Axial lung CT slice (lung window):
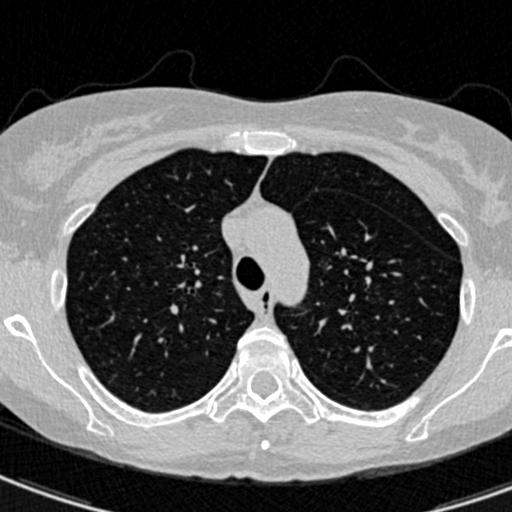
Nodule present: no